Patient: sex M, age 35
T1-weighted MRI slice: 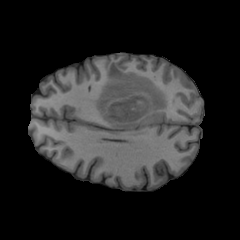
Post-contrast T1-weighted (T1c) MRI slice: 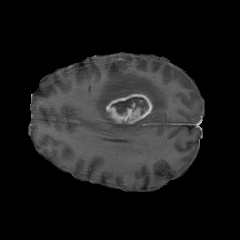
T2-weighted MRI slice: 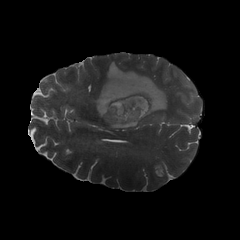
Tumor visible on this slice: yes
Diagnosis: Glioblastoma, IDH-wildtype
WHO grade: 4